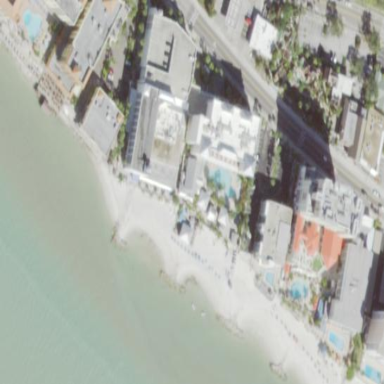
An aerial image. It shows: Hotel building.